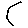
Label: hexagon